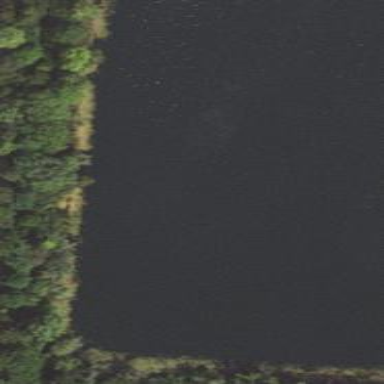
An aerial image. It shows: Serene pond surrounded by nature.